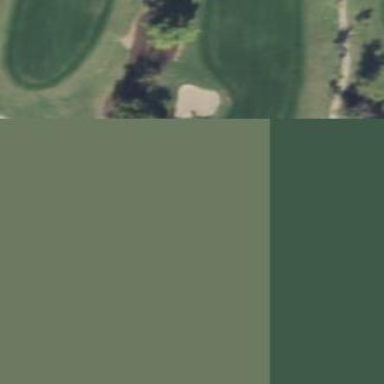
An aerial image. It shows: Scenic golf fairway.